Field crop: tomato
Growth stage: 1
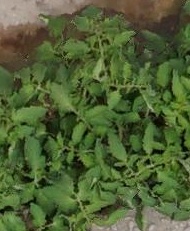
Species: tomato